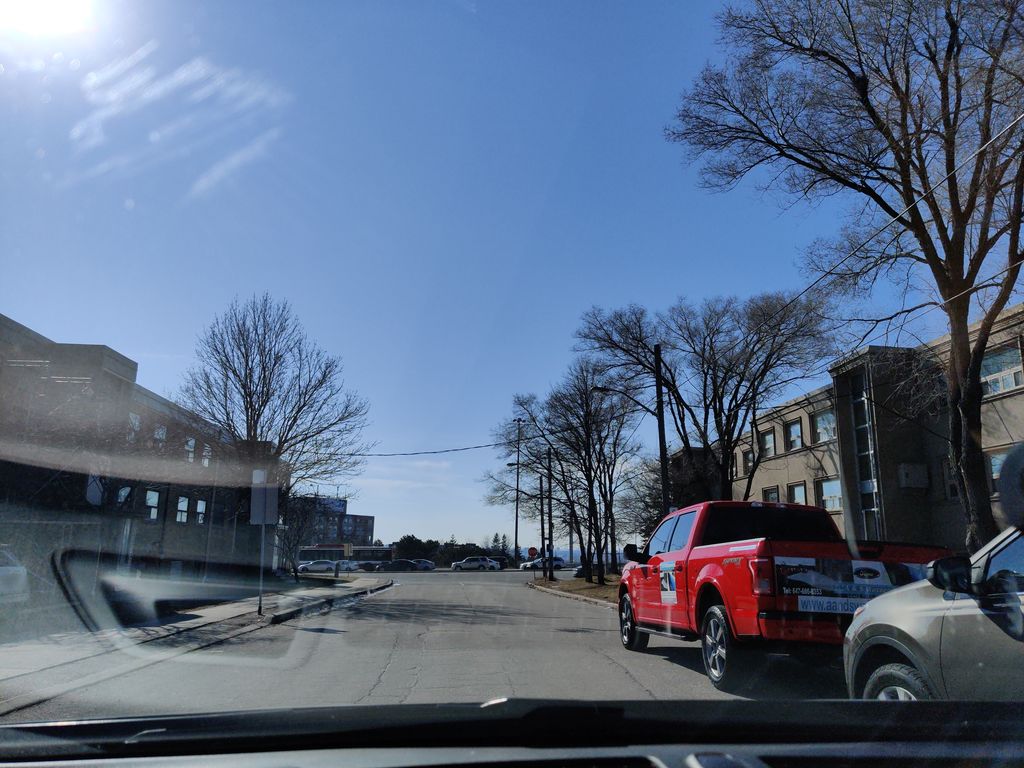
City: toronto